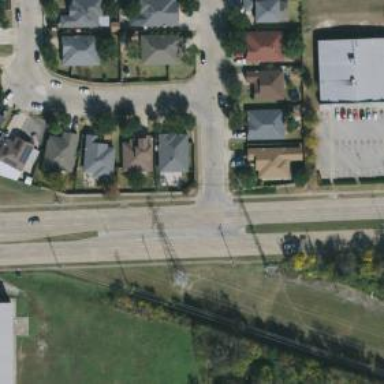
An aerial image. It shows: Secondary road.